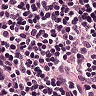
Metastatic tissue present: no